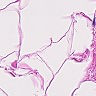
Metastatic tissue present: no